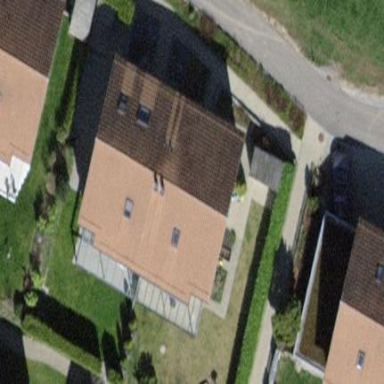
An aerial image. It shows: Semidetached house.